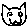
Label: cat